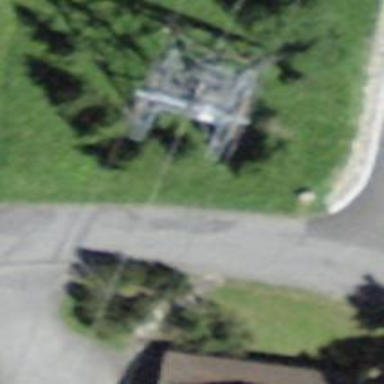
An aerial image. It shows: Pylon for aerialway.